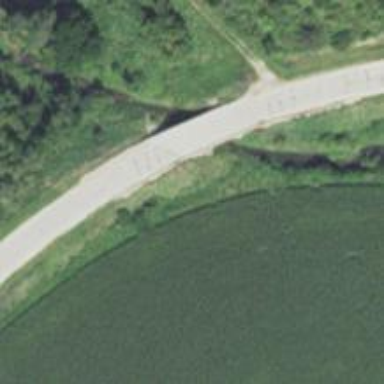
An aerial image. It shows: Secondary road.